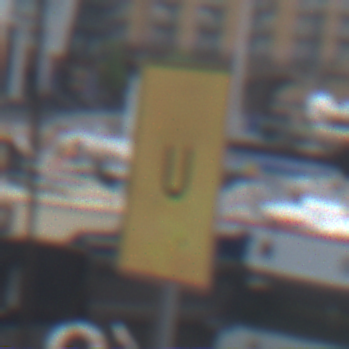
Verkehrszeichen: AnkuendigungOderFortsetzungUmleitungOhnePfeilsymbol
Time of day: MorningAfternoon
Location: Outdoor (Urban)
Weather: Overcast
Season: NotSpecified
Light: Natural